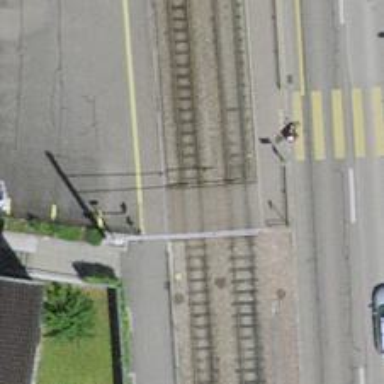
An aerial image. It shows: Railway crossing.